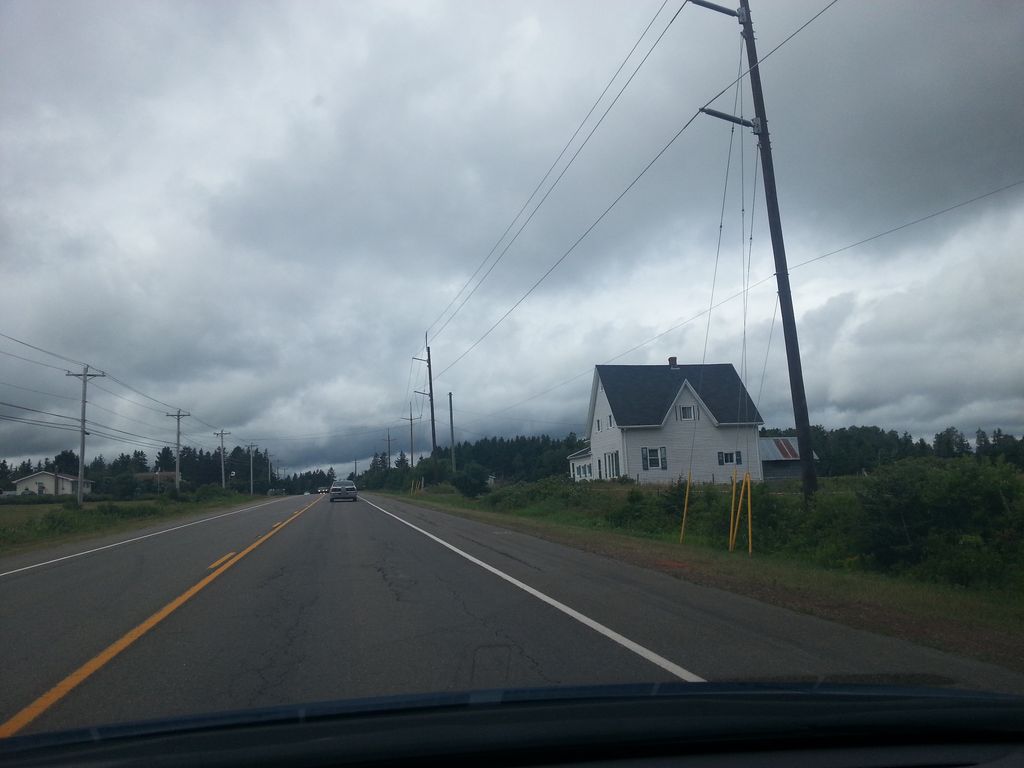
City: charlottetown